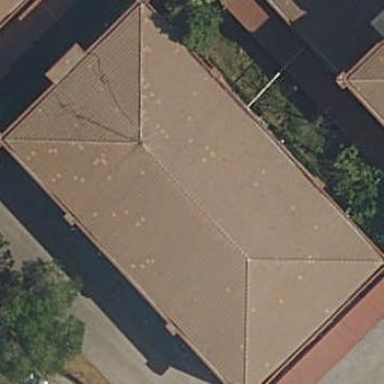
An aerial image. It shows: School building.